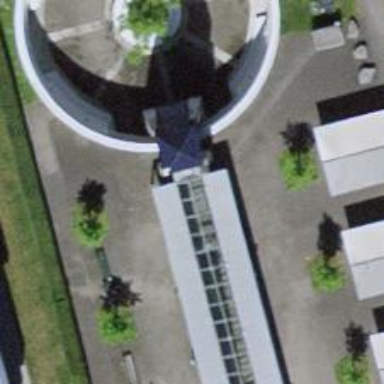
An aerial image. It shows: Concrete steps with ramp.